Question: I'm trying to sort an array of objects. Each object has a start and an end time. start and end can overlapping, because of that, there should be displayed in different lines.
the array looks like that:
'''
event1, from 08:00, till 09:00
event2, from 08:30, till 09:30
event3, from 09:00, till 10:30
event4, from 10:00, till 10:30
event5, from 12:00, till 14:00
'''
I want to display them graphically like this:
'''
|08:00-09:00| |10:00-11:00| |12:00-14:00|
|08:30-09:30|
|09:00 - 10:30|
'''
I'm trying to sort them so that the result is each line is one array, but I couldn't find the right way.
What's the best way to do that?
EDIT:
thx for all suggestions :-) the following code does the job
'''
NSMutableDictionary *allLines = [[NSMutableDictionary alloc] init];
NSMutableArray *firstLine = [[NSMutableArray alloc] init];
[firstLine addObject:[self.tasks objectAtIndex:0]];
[allLines setObject:firstLine forKey:@"1"];
for(int i = 1; i < [self.tasks count]; i++) {
if (i == [self.tasks count]) {
break;
}
Task *nextTask = [self.tasks objectAtIndex:i];
for (int j = 1; j <= [allLines count]; j++) {
NSMutableArray *theArray = [allLines objectForKey:[NSString stringWithFormat:@"%i",j]];
NSSortDescriptor *sortDescriptor1 = [[NSSortDescriptor alloc] initWithKey:@"timerTillHour" ascending:YES];
NSArray *sortDescriptors1 = [NSArray arrayWithObject:sortDescriptor1];
NSArray *sortedArray1 = [theArray sortedArrayUsingDescriptors:sortDescriptors1];
Task *theTask = [sortedArray1 lastObject];
if (theTask.timerTillHour+30 > nextTask.timerFromHour) {
if (j == [allLines count]) {
NSMutableArray *nextLine = [[NSMutableArray alloc] init];
[nextLine addObject:nextTask];
[allLines setObject:nextLine forKey:[NSString stringWithFormat:@"%i",j+1]];
break;
} else {
continue;
}
} else {
[theArray addObject:nextTask];
break;
}
}
}
'''
this results in the following:

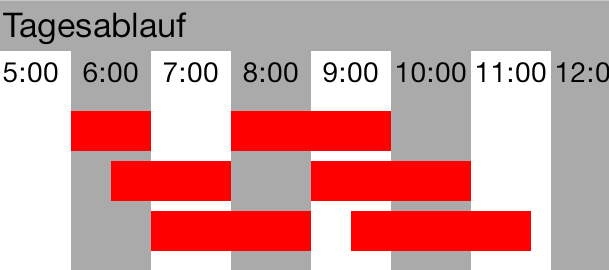
Answer: Well, here's what i would do :
For each object, you need to assign a line (probably a number that correspond to a line) this item will be displayed in. You simply need to assign a line to every item, which you can do in a greedy style algorithm.
In pseudo-language
'''
for each item
line = 0
while item.overlap( last_element(line) )
line = line+1
item.line = line
'''
The idea is that you assign to each item the lowest line it is compatible with.
You will need to store in some way the last element associated to a line ('last_element(line)').
When you assign 'item.line = line', you will need to update that last element for 'line'. You can use a single dimensional array to do so, of known size because 'line' is trivially bounded by the number of items.
This gives a valid configuration. If you want to get the configuration minimising a certain metric (like the number of lines), you won't be able to get away with a greedy algorithm. <URL> might be in order.